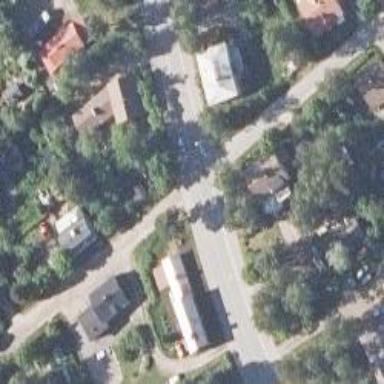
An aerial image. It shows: Road with "give way" sign.